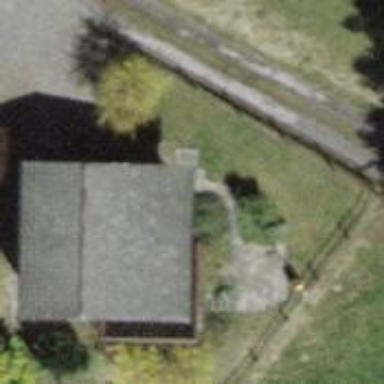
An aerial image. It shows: Shed.